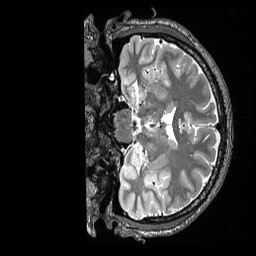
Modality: T2w
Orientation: coronal
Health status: healthy
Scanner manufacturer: siemens
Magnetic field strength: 3 T
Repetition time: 3.2 s
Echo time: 0.565 s